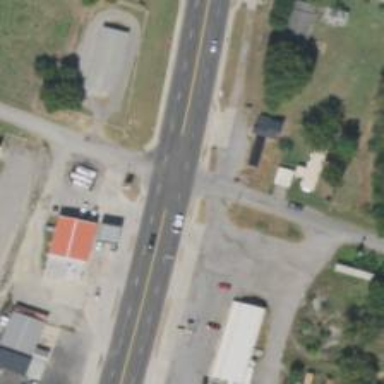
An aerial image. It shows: Stop road.